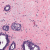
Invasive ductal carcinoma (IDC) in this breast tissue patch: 0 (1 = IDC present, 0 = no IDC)